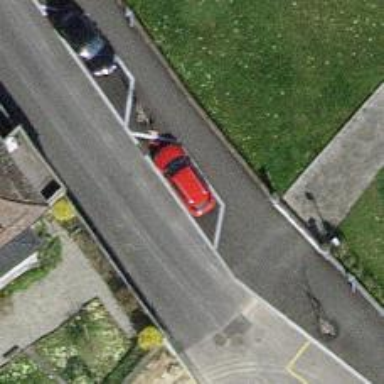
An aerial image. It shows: Car-sharing service available at this location.